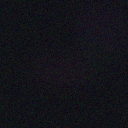
Screen state: off